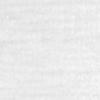
Label: no_change